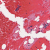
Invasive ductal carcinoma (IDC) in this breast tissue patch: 0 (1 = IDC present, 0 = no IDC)